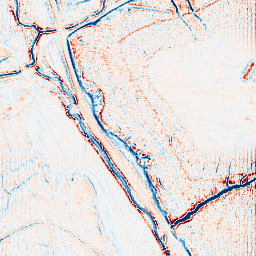
Category: edge_preserving
Decomposition family: anisotropic_diffusion
Decomposition parameters: iterations: 10
kappa: 50
gamma: 0.15
Upsampling method: fft_zeropad
Upsampling parameters: scale: 2
Upsampling scale: 2